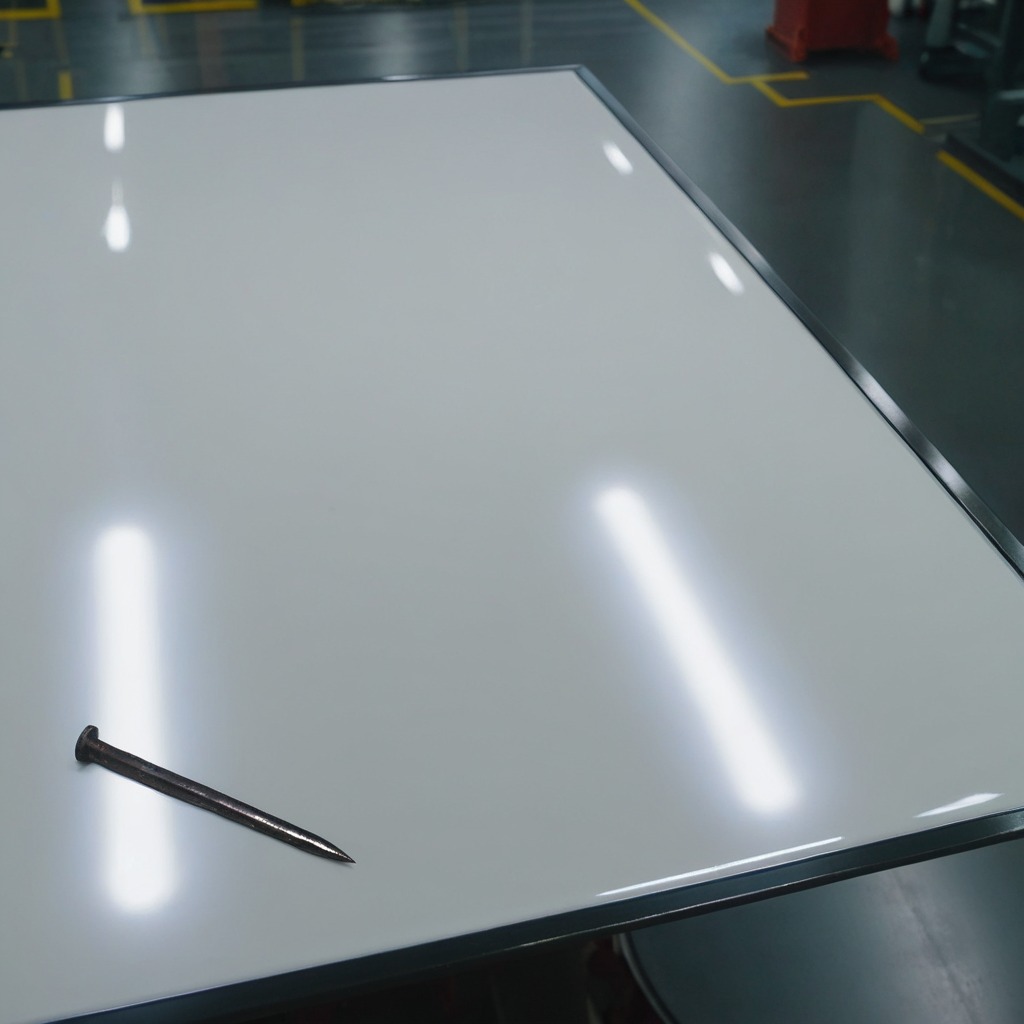
An iron nail is lying on the table in the ship maintenance bay.